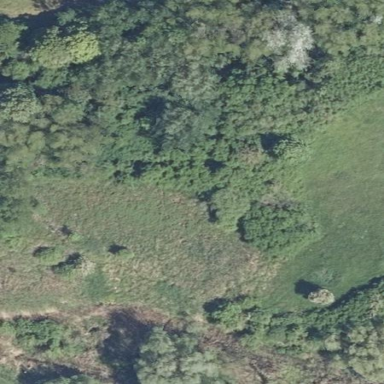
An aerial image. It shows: Beautiful woodland area.